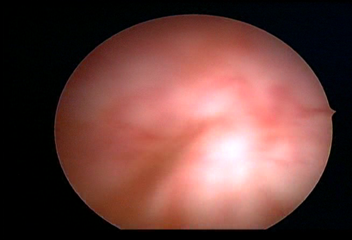
Modality: WLC
Class: Normal mucosa
Bladder cancer association: No